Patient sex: M
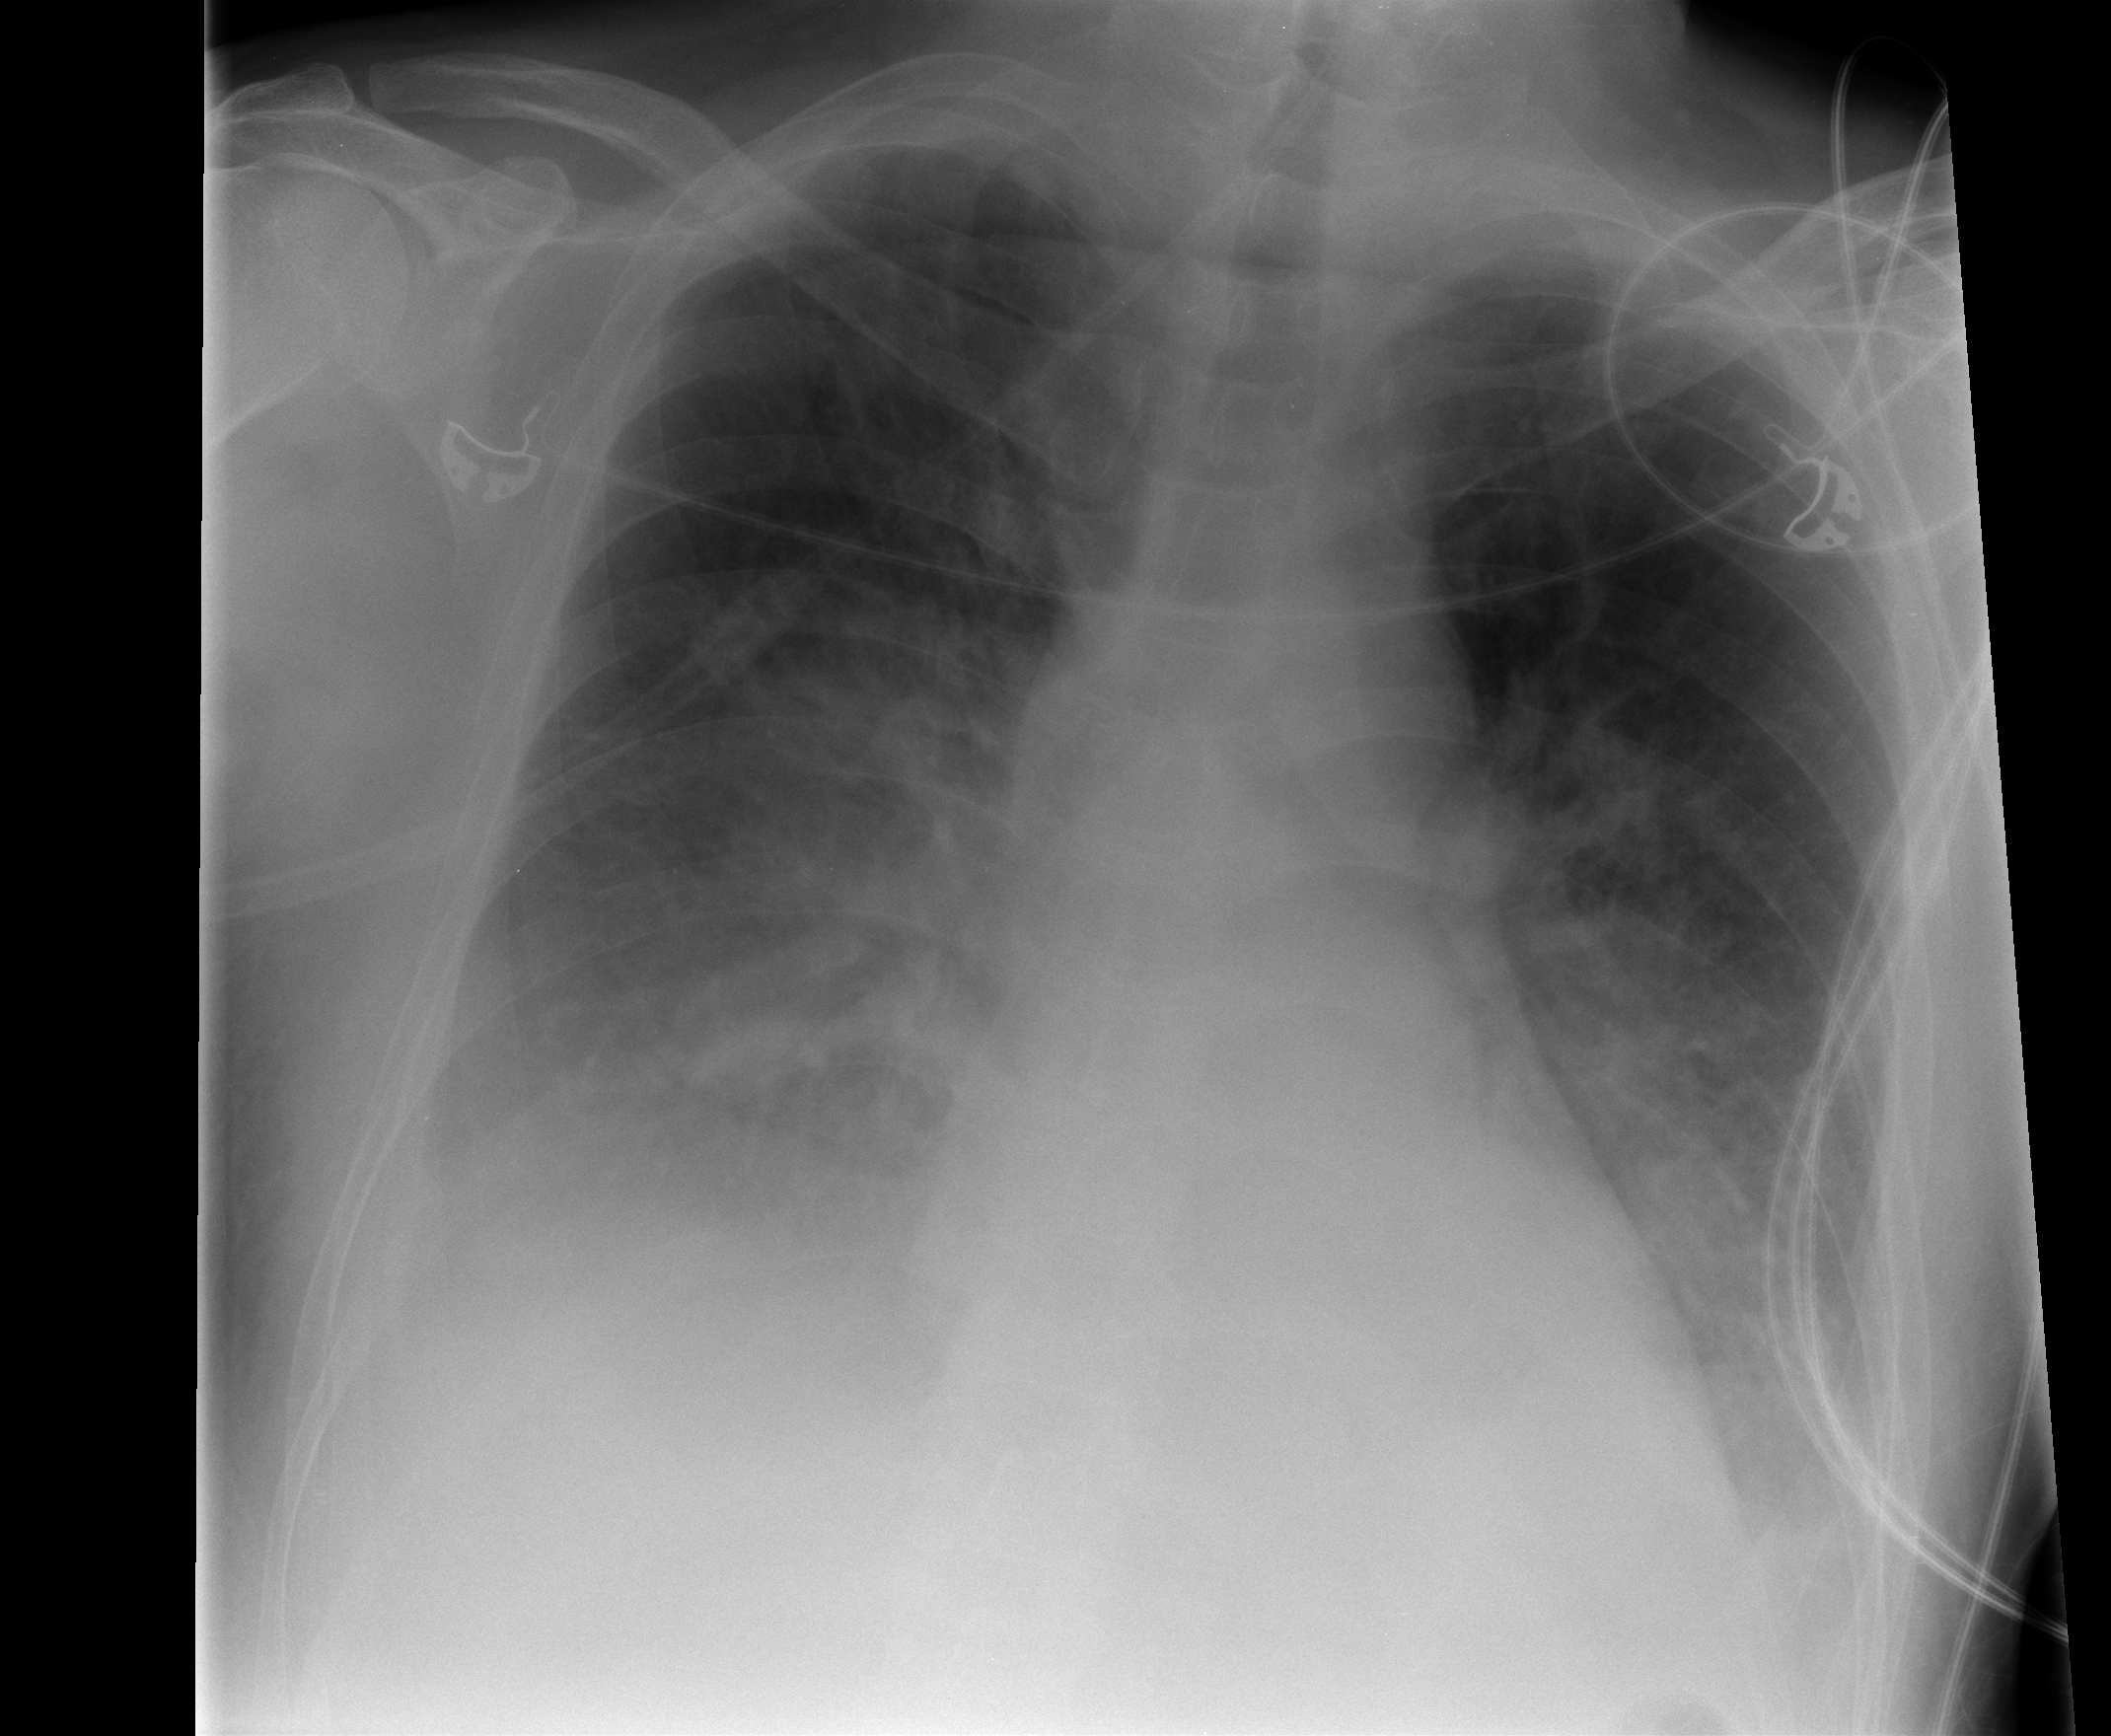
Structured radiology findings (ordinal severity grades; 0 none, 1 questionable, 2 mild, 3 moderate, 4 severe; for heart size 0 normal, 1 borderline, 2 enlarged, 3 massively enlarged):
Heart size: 0
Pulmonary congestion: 2
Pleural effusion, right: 2
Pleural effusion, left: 2
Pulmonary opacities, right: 2
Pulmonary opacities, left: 2
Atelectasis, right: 2
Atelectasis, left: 2